Question: I'm using the HTML5 'required' tag on some input fields. This works great in firefox but for some reason in Chrome it does the following:

What's causing the error pop up to appear in the wrong place?
P.S
In case it's needed, here's the CSS for input fields:
'''
input[type="text"], input[type="password"], input[type="email"] {
height: 25px;
width: 200px;
border-radius: 3px;
-webkit-border-radius: 3px;
-o-border-radius: 3px;
-moz-border-radius: 3px;
border: none;
padding: 4px 8px 0;
background: -webkit-gradient(linear, 0% 0%, 0% 100%, from(rgba(0, 0, 0, .1)),to(rgba(0, 0, 0, .01)));
background: -moz-linear-gradient(0% 100% 90deg, rgba(0, 0, 0, .01), rgba(0, 0, 0, .1));
box-shadow: 0 1px 0 rgba(255, 255, 255, .87) , inset 0 1px 3px rgba(0, 0, 0, .33), inset 0 0 1px rgba(0, 0, 0, .25);
-webkit-box-shadow: 0 1px 0 rgba(255, 255, 255, .87), inset 0 1px 3px rgba(0, 0, 0, .33), inset 0 0 1px rgba(0, 0, 0, .25);
-moz-box-shadow: 0 1px 0 rgba(255, 255, 255, .87), inset 0 1px 3px rgba(0, 0, 0, .33), inset 0 0 1px rgba(0, 0, 0, .25);
-o-box-shadow: 0 1px 0 rgba(255, 255, 255, .87), inset 0 1px 3px rgba(0, 0, 0, .33), inset 0 0 1px rgba(0, 0, 0, .25);
text-align: left;
font-family: "Helvetica", "Arial", sans-serif;
font-size: 15px;
font-weight: normal;
line-height: 1;
text-shadow: 1px 1px 1px white;
color: #3B3B3B;
'''
}
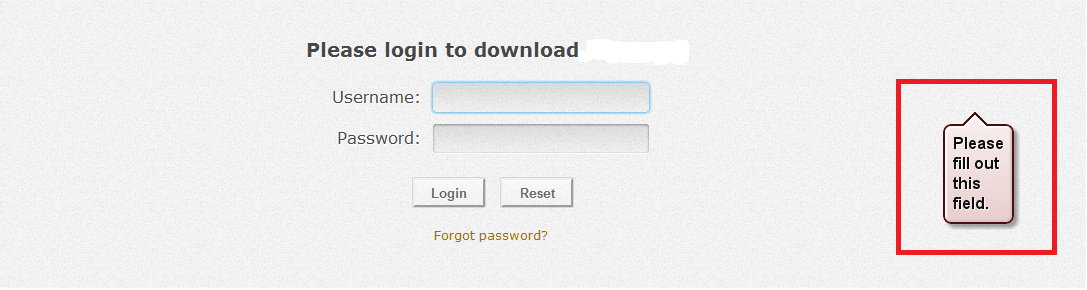
Answer: I found a workaround for the problem, however, I'm still unsure as to the actual cause. Looking at the html below you'll see everything is wrapped in "#mainContainer" who's width is set to 900px. When I removed the width in the CSS the problem went away. To maintain the 900px width and work around the issue, I added a secondary wrapper as a child of "#mainContainer".
'''
<div id="mainContainer">
<div id="innerWrap">
<?php
include ('header.html');
?>
<form method="post" action="download.php" type="application/x-www-form-urlencoded">
<h3 style="margin: 15px 0;">Please login to download NPVCalc</h3>
<table style="margin: 0 auto;">
<tr>
<td><span>Username: </span></td>
<td>
<input type="text" name="username" required />
</td>
</tr>
<tr>
<td><span>Password: </span></td>
<td>
<input type="password" name="password" required />
</td>
</tr>
</table>
<br/>
<input type="submit" name="submit" value="Login" />
<input type="reset" name="reset" value="Reset" />
<br>
<br>
<a href="forgotpass.php" style="font-size:12px">Forgot password?</a>
</form>
</div>
<div class="clearfix"></div>
</div>
'''